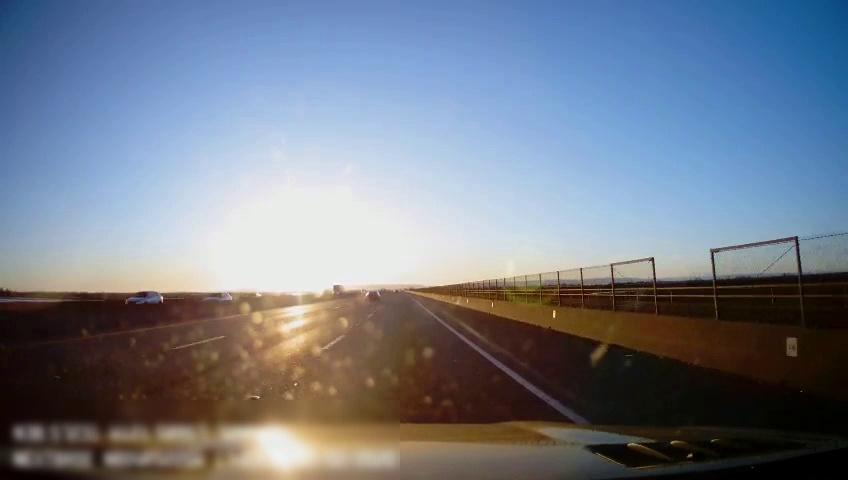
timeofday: Day
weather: Sunny
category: Drivable Space
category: Vehicles | Car
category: Vehicles | SUV
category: Vehicles | Car
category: Vehicles | Truck
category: Vehicles | SUV
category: Lanes | Alternate Lane
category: Lanes | Current Lane
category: Lanes | Current Lane
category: Lanes | Alternate Lane